Question: I have two Bootstrap dropdown menus (split buttons). When the dropdown is active, the user can press on numbers going from 1 to 5, but when they press any of these, the user is redirected to the top of the page.
I understand that it's normal behavior (considering that they are clicking a "link"), but I want to prevent this effect because it affects the mobile experience. I tried to use 'return false' in my jQuery code, but by doing so, when the dropdown is active, no element can be selected in the dropdown. Is there an alternative?
HTML:
'''
<div id="btn1">
<div class="btn-group dropup">
<button type="button" class="btn btn-primary">Add 1 vector</button>
<button type="button" class="btn btn-primary dropdown-toggle" data-toggle="dropdown">
<span class="caret"></span>
<span class="sr-only">Toggle Dropdown</span>
</button>
<ul class="dropdown-menu" role="menu" id="ajouter">
<li><a href="#">1</a> </li>
<li><a href="#">2</a> </li>
<li><a href="#">3</a> </li>
<li><a href="#">4</a> </li>
<li><a href="#">5</a> </li>
</ul>
</div>
</div>
'''
jQuery:
'''
$('#ajouter a').on('click', function() {
nombre_ajout = parseInt($(this).html());
if (nombre_ajout > 1)
$('#btn1 button').eq(0).html('Add ' + nombre_ajout +' vectors');
else if (nombre_ajout == 1)
$('#btn1 button').eq(0).html('Add ' + nombre_ajout +' vector');
});
'''
Image:

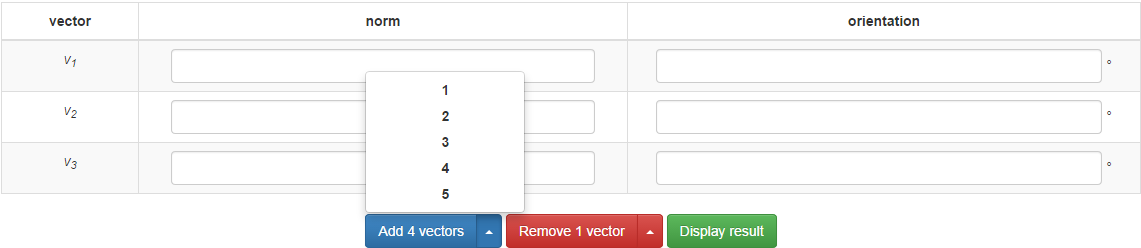
Answer: You can try removing the "href" attribute all together on the anchors?
See this post on this: <URL>